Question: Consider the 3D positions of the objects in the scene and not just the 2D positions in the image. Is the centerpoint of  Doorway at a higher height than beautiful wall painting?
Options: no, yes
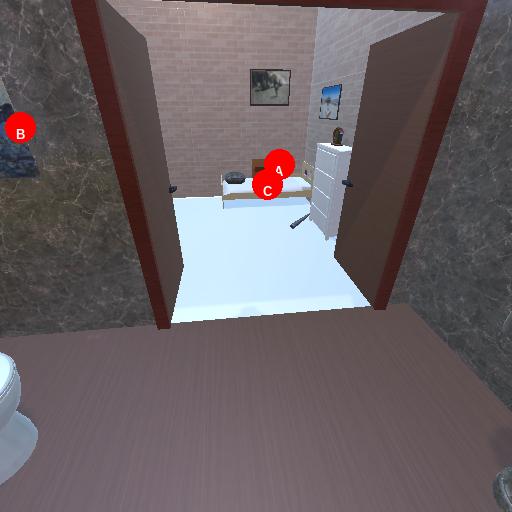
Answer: no